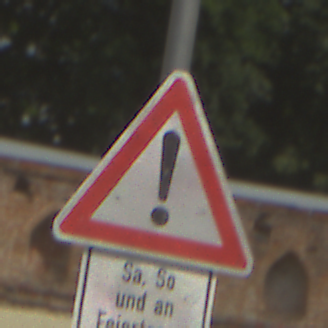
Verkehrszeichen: Gefahrenstelle
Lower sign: ZeitangabenMitBeschraenkungAufWochentage9
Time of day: Midday
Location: Outdoor (Suburban)
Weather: PartlyCloudy
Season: NotSpecified
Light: Natural